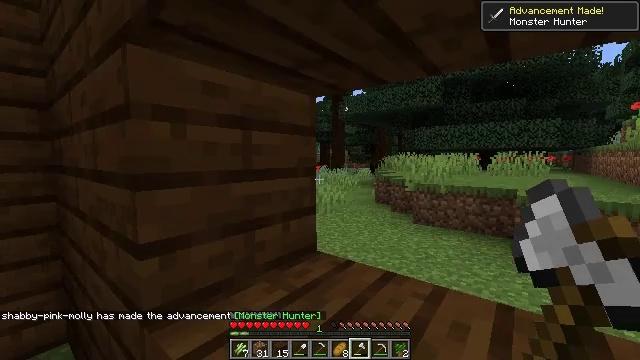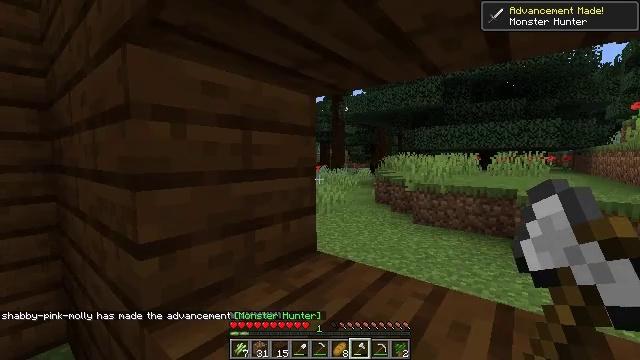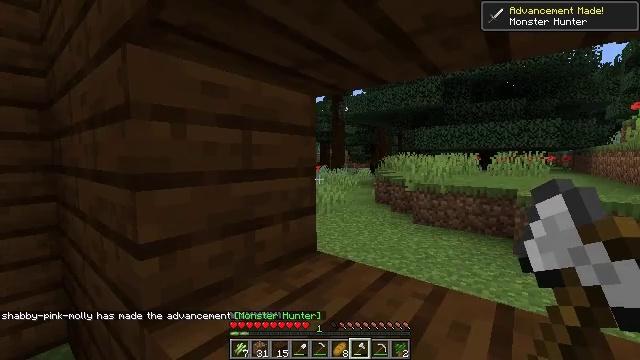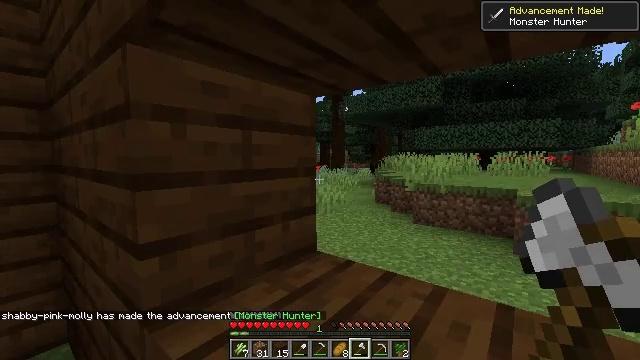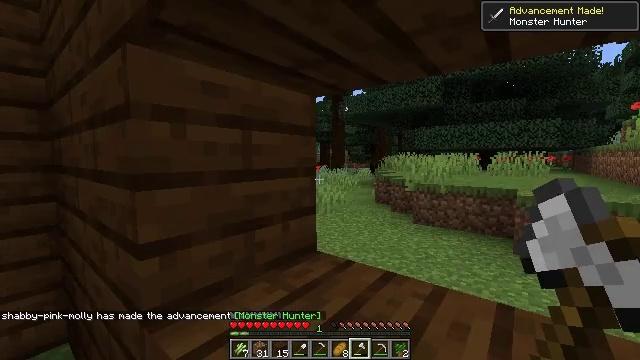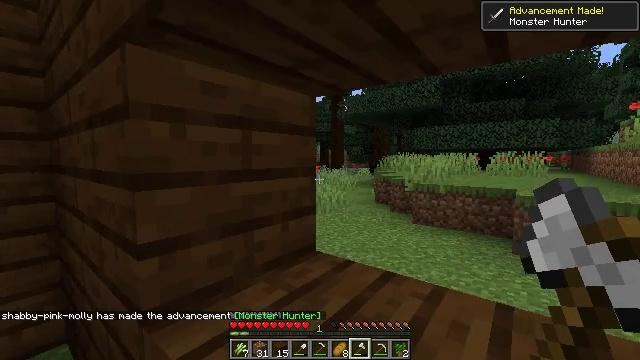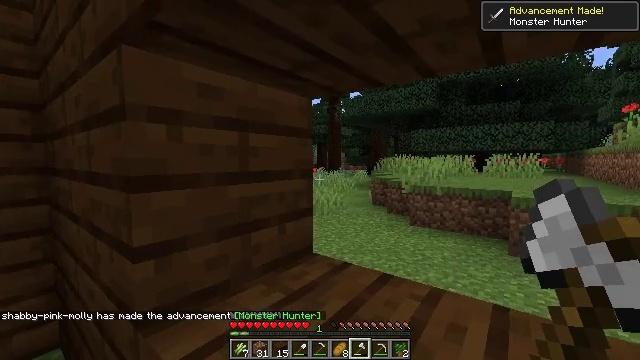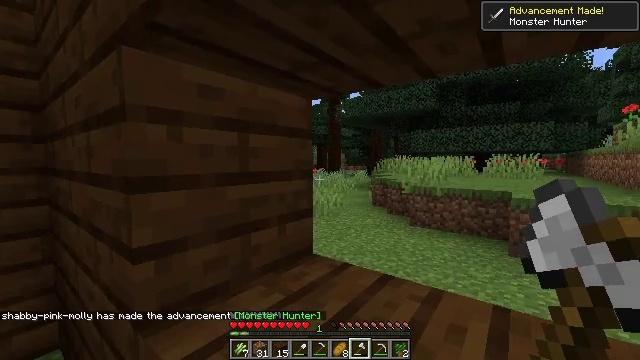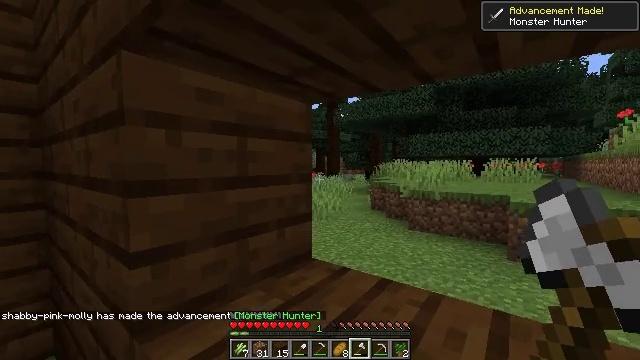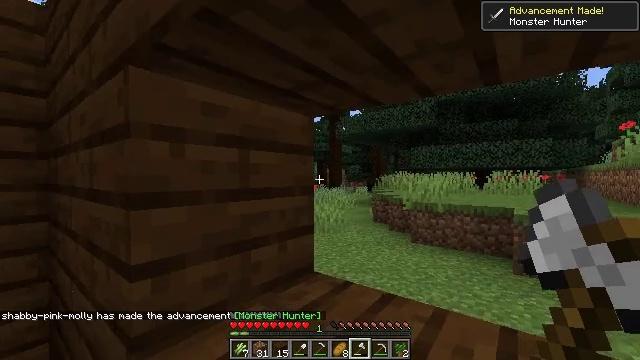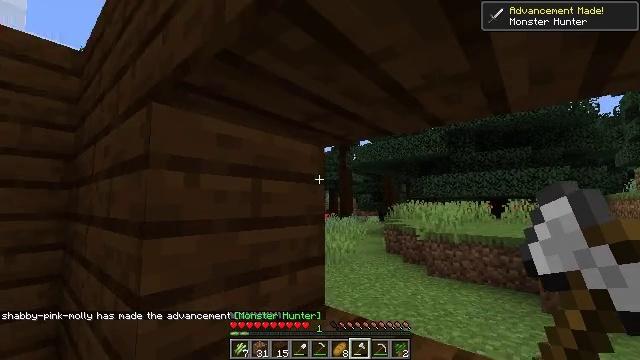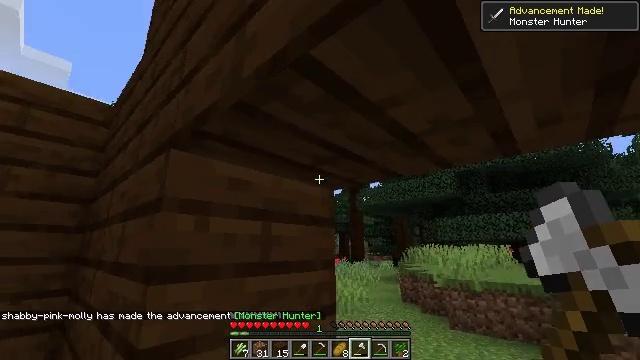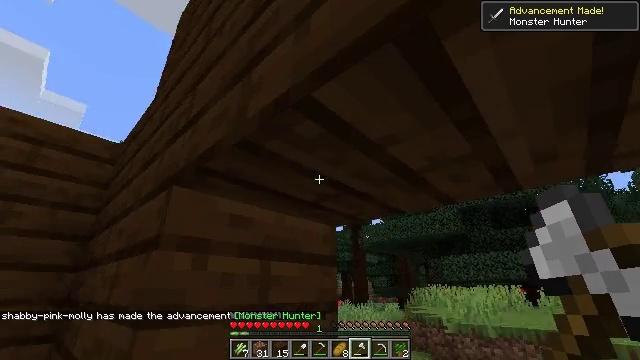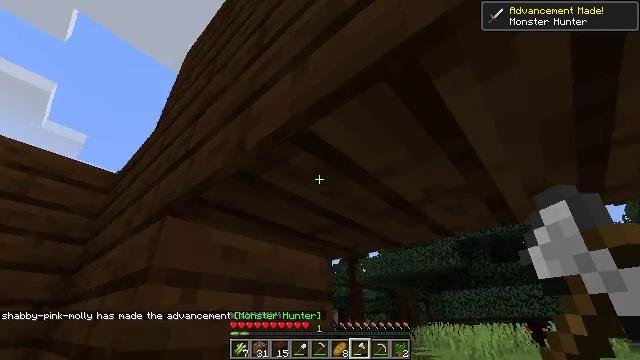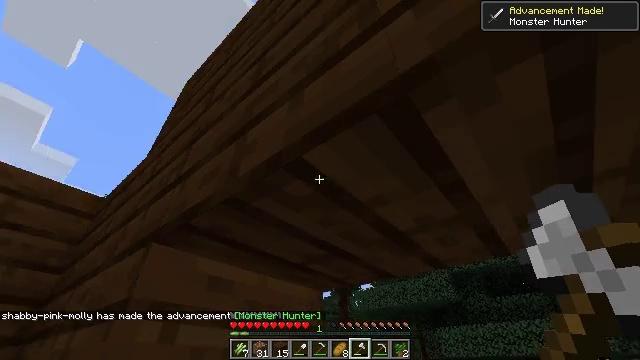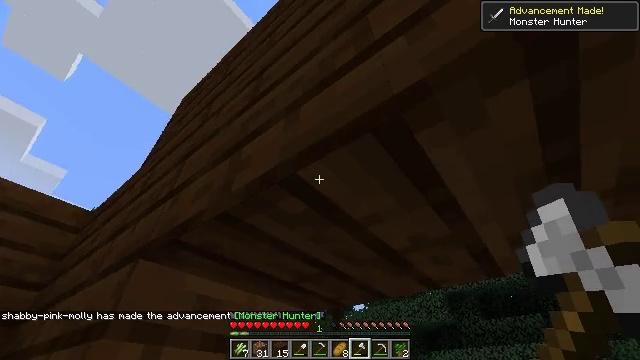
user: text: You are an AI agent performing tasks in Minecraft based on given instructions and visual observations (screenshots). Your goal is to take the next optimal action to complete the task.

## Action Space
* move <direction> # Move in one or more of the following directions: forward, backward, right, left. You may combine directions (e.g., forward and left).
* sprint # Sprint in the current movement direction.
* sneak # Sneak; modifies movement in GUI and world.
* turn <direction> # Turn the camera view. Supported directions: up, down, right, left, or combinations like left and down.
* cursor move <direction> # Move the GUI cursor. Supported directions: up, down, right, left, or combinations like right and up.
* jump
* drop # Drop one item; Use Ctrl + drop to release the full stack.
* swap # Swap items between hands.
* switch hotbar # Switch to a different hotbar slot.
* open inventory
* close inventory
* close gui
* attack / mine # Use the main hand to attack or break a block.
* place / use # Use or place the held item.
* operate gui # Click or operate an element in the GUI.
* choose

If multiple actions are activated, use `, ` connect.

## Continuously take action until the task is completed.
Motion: motion action
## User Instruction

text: Gather some dark oak planks.
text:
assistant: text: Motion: no_op
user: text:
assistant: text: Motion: no_op
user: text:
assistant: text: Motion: no_op
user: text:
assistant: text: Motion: no_op
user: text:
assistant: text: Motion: no_op
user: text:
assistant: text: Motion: no_op
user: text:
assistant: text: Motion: no_op
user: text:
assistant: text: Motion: no_op
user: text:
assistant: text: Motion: turn up
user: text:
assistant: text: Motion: turn left and up
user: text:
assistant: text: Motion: turn left and up
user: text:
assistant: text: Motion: turn up
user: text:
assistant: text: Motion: turn up
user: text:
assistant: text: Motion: turn right and up
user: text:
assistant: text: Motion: turn right and up
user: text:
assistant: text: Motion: turn right and up
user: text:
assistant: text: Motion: turn right and up
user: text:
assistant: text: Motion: attack / mine
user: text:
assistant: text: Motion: attack / mine
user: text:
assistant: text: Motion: attack / mine
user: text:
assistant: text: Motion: attack / mine
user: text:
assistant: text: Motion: attack / mine
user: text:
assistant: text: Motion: attack / mine
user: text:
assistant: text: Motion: attack / mine
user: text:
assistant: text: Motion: attack / mine
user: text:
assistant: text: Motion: attack / mine
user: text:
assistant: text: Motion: attack / mine
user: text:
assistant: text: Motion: attack / mine
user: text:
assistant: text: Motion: attack / mine
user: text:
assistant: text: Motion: attack / mine